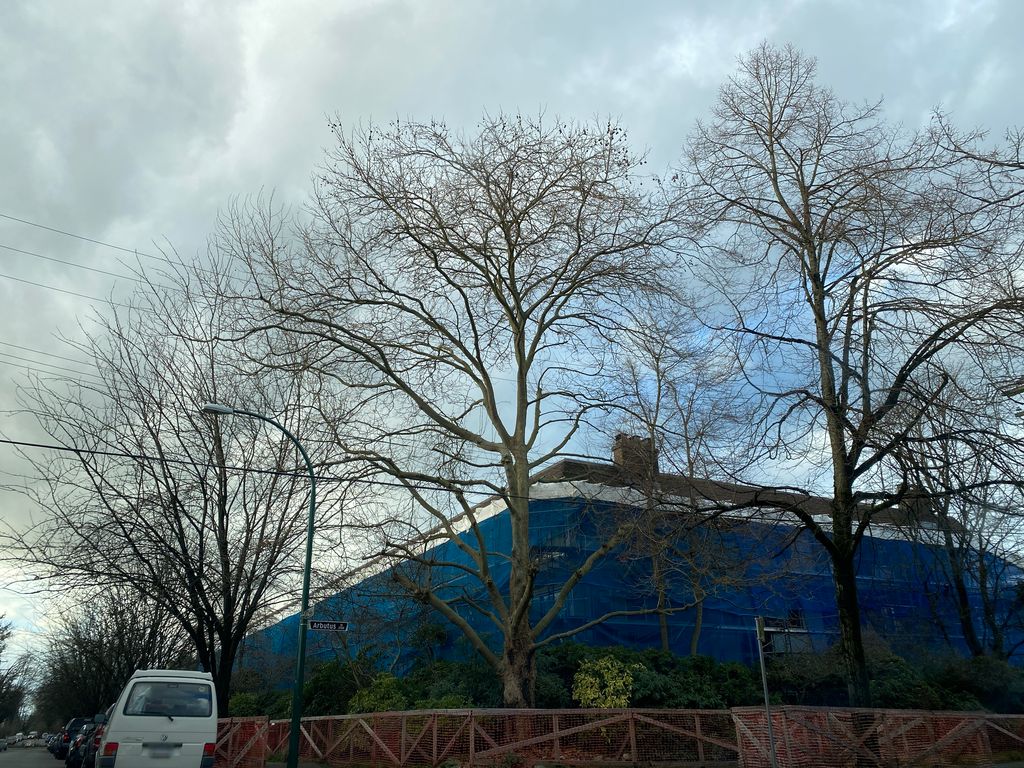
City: vancouver